Question: I am currently facing a problem when run the
which i have downloaded from <URL> .
But when i run the project it shows me following Dialogue box
What should be the problem....please suggest me.....please help me friends...i googled much but it can't helps me..
Thank you so much friends...

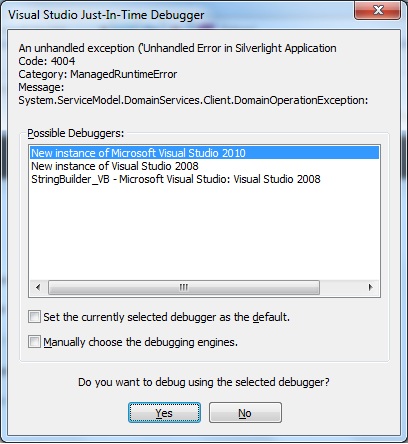
Answer: Please change the connection string for using own SQL Server, like this:
'''
<connectionStrings><add name="StatsOfIndiaEntities" connectionString="metadata=res://*/DataModel_SOI.csdl|res://*/DataModel_SOI.ssdl|res://*/DataModel_SOI.msl;provider=System.Data.SqlClient;provider connection string=&quot;Data Source=.\SQLEXPRESS;AttachDbFilename=|DataDirectory|\StatsOfIndia.mdf;Integrated Security=True;User Instance=True;MultipleActiveResultSets=True&quot;" providerName="System.Data.EntityClient" /></connectionStrings>
'''
I use SQLExpress on my working machine.